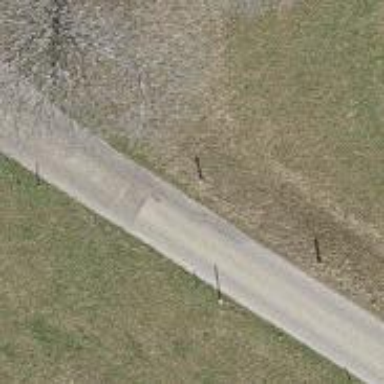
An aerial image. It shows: Unclassified road with asphalt surface.